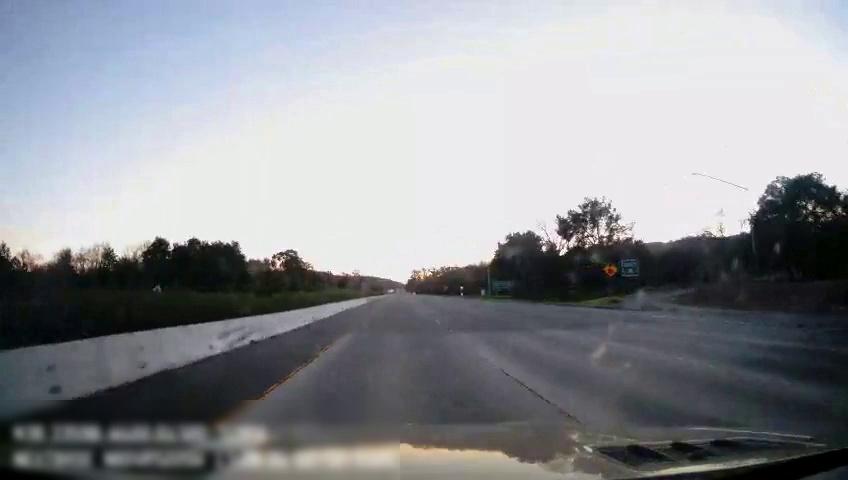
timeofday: Day
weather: Cloudy
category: Drivable Space
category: Lanes | Current Lane
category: Lanes | Current Lane
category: Lanes | Alternate Lane
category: Lanes | Alternate Lane
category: Lanes | Alternate Lane
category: Traffic | Signs
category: Traffic | Signs